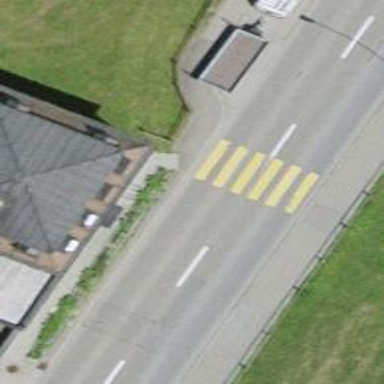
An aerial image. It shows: Tertiary road with asphalt surface.